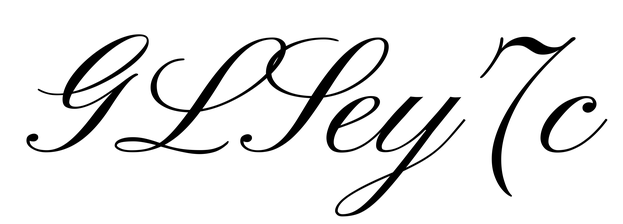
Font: PinyonScript-Regular